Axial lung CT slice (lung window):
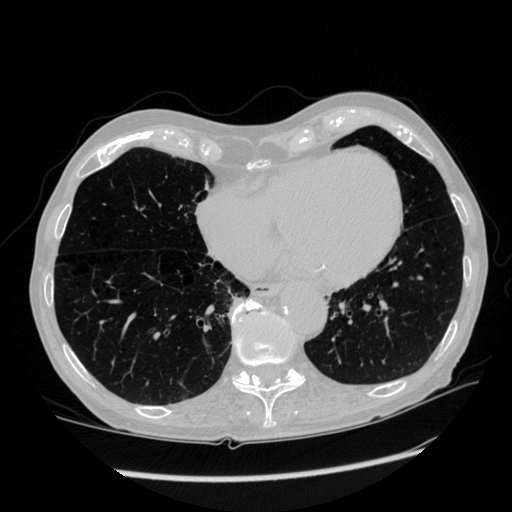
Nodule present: no